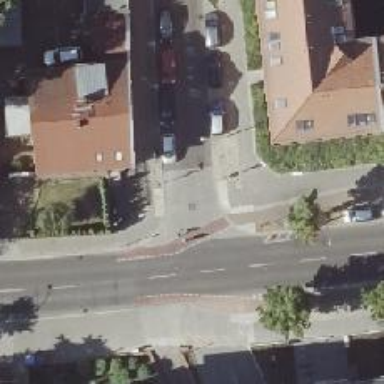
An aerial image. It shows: Residential road with asphalt surface. There are separate sidewalks on both sides.